Interaction volume radius: 5 \u00c5
Interaction volume height: 30 \u00c5
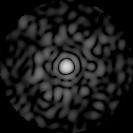
Disorder parameter: 0.8514